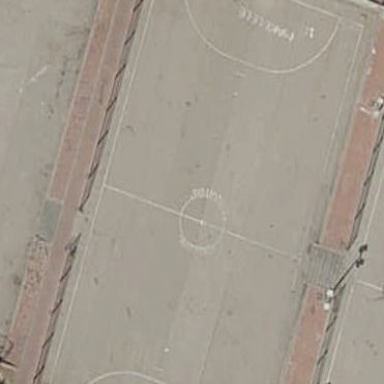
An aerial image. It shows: Futsal pitch for leisure land activities.